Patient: sex M, age 25
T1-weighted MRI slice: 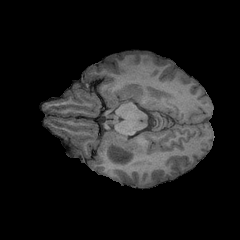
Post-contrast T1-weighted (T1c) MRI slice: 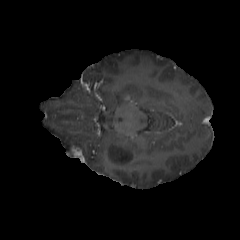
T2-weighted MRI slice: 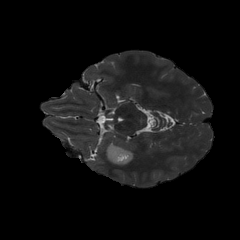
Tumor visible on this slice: yes
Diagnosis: Astrocytoma, IDH-mutant
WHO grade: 2